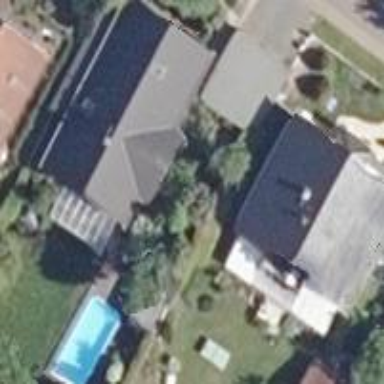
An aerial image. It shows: Simple house.